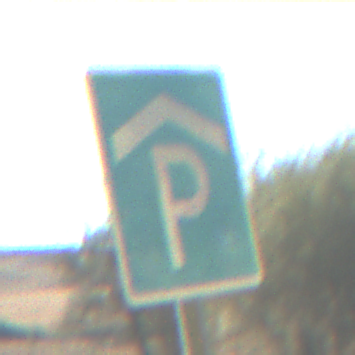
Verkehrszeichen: Parkhaus
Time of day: MorningAfternoon
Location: Outdoor (Nature)
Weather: PartlyCloudy
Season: NotSpecified
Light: Natural